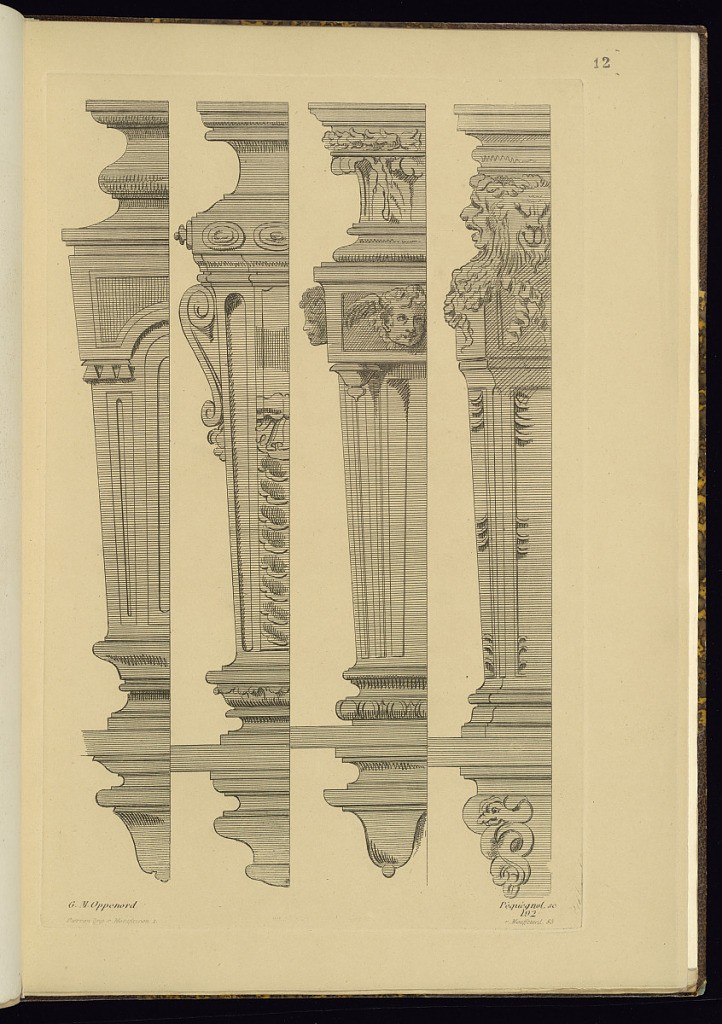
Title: Four Designs for Furniture Legs
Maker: Gilles-Marie Oppenord, French, 1672–1742
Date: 1860
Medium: Etching on paper
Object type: Print
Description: Four designs for sculpted furniture legs featuring neoclassical motifs, fluting, gadrooning, mascarons (masks), putti, lions, and scrolling leaves. The plate is signed with the printmaker, publisher, and original designer, and numbered.